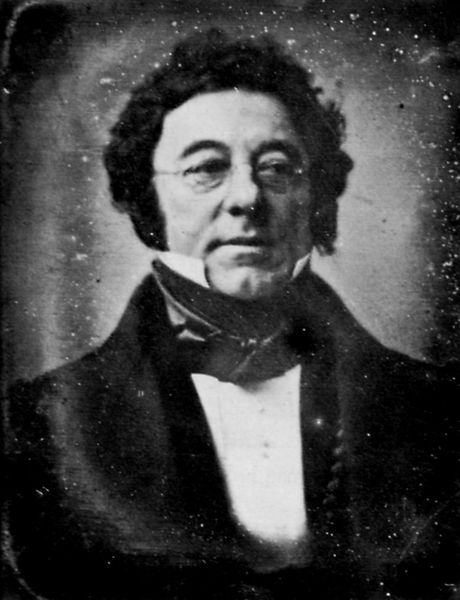
Titel: Ein Gentleman
Künstler: Richard Beard
Schlagwörter: dunkel, mann, schatten, wasser, weiß, frisur, grau, haar, hell, hintergrund, licht, mund, nase, profil, schwarz, blick, schal, tuch, alt, anzug, hemd, jacke, augen, gesicht, kragen, mensch, bildnis, hals, portrait, porträt, haare, mantel, pose, musiker, augenbrauen, brustbild, frontal, kinn, lippen, locken, schulter, seide, lächeln, ausdruck, frack, spitz, steif, krawatte, dichter, grübchen, brauen, halstuch, kordel, knöpfe, fleige, fliege, knopfleiste, revers, weste, gespalten, unscharf, foto, fotografie, photographie, punkte, groß, schwarzweiss, sternenhimmel, komponist, künstler, vatermörder, portait, brille, backenbart, koteletten, stehkragen, krause, kneifer, zwicker, wissenschaftler, photo, flecken, frontalansicht, portät, smoking, backe, kinngrübchen, strenge, dreck, wichtig, fotographie, bügel, aufnahme, fin de siecle, körnung, angestrengt, beschädigt, daguerrotypie, aura, wassertropfen, schatteb, schubert, frak, geistreich, sehhilfe, verbleicht, vorhemd, 19. jahrhundert, franz schubert, zwischer, viertel profil